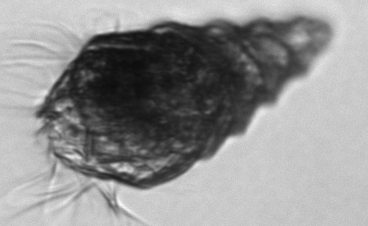
Label: Laboea_strobila